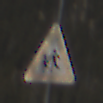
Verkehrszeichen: KinderRechts
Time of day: Midday
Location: Outdoor (Nature)
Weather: PartlyCloudy
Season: NotSpecified
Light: Natural